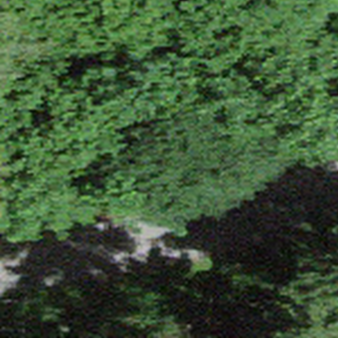
Label: other